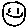
Label: smiley face